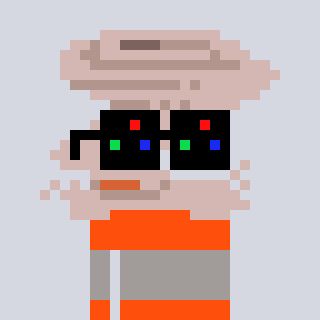
a pixel art character with square black sunglasses, a tornado-shaped head and a orange-colored body on a cool background